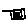
Label: square